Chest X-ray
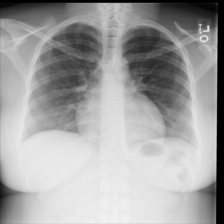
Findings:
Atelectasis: negative
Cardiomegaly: negative
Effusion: negative
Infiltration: negative
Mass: negative
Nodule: negative
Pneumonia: negative
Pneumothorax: negative
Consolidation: negative
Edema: negative
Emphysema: negative
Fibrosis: negative
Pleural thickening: positive
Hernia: negative